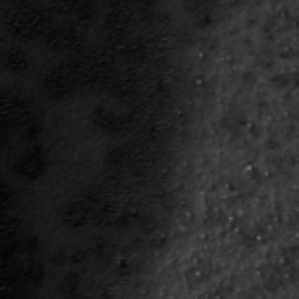
Label: frost